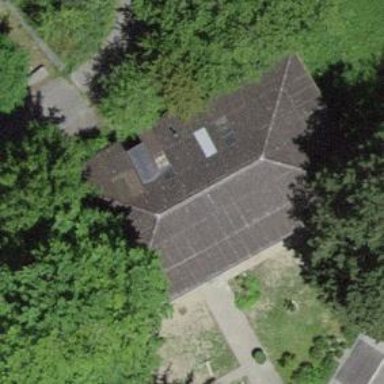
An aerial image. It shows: Kindergarten.